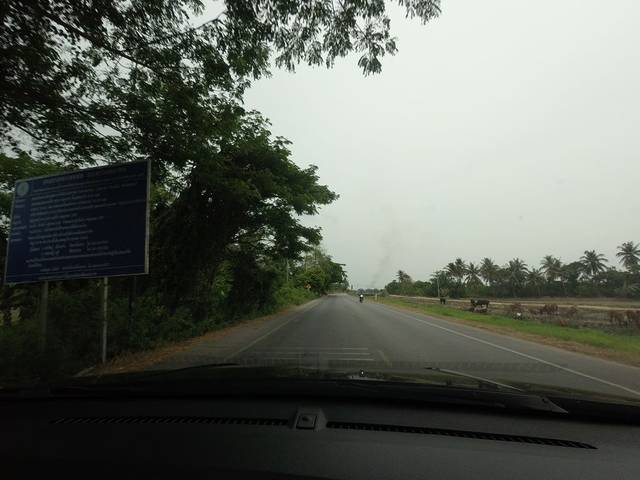
Region: Thailand
Coordinates: 13.157, 99.91